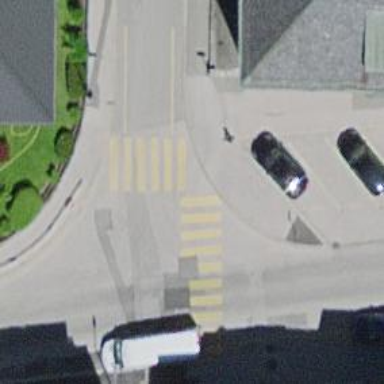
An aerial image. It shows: Kerb serving as barrier.